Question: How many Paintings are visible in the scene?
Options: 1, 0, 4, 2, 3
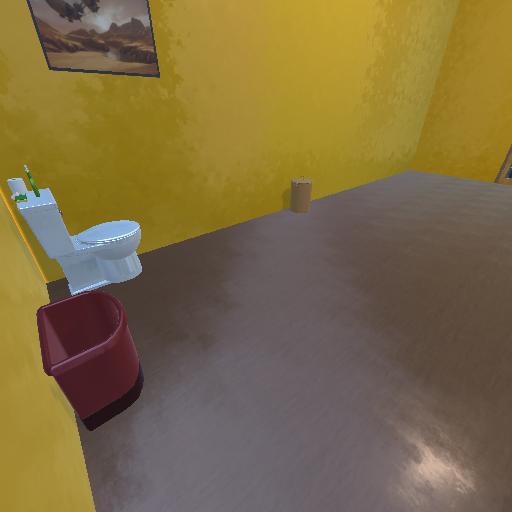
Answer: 1